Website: bh-photo
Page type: cart
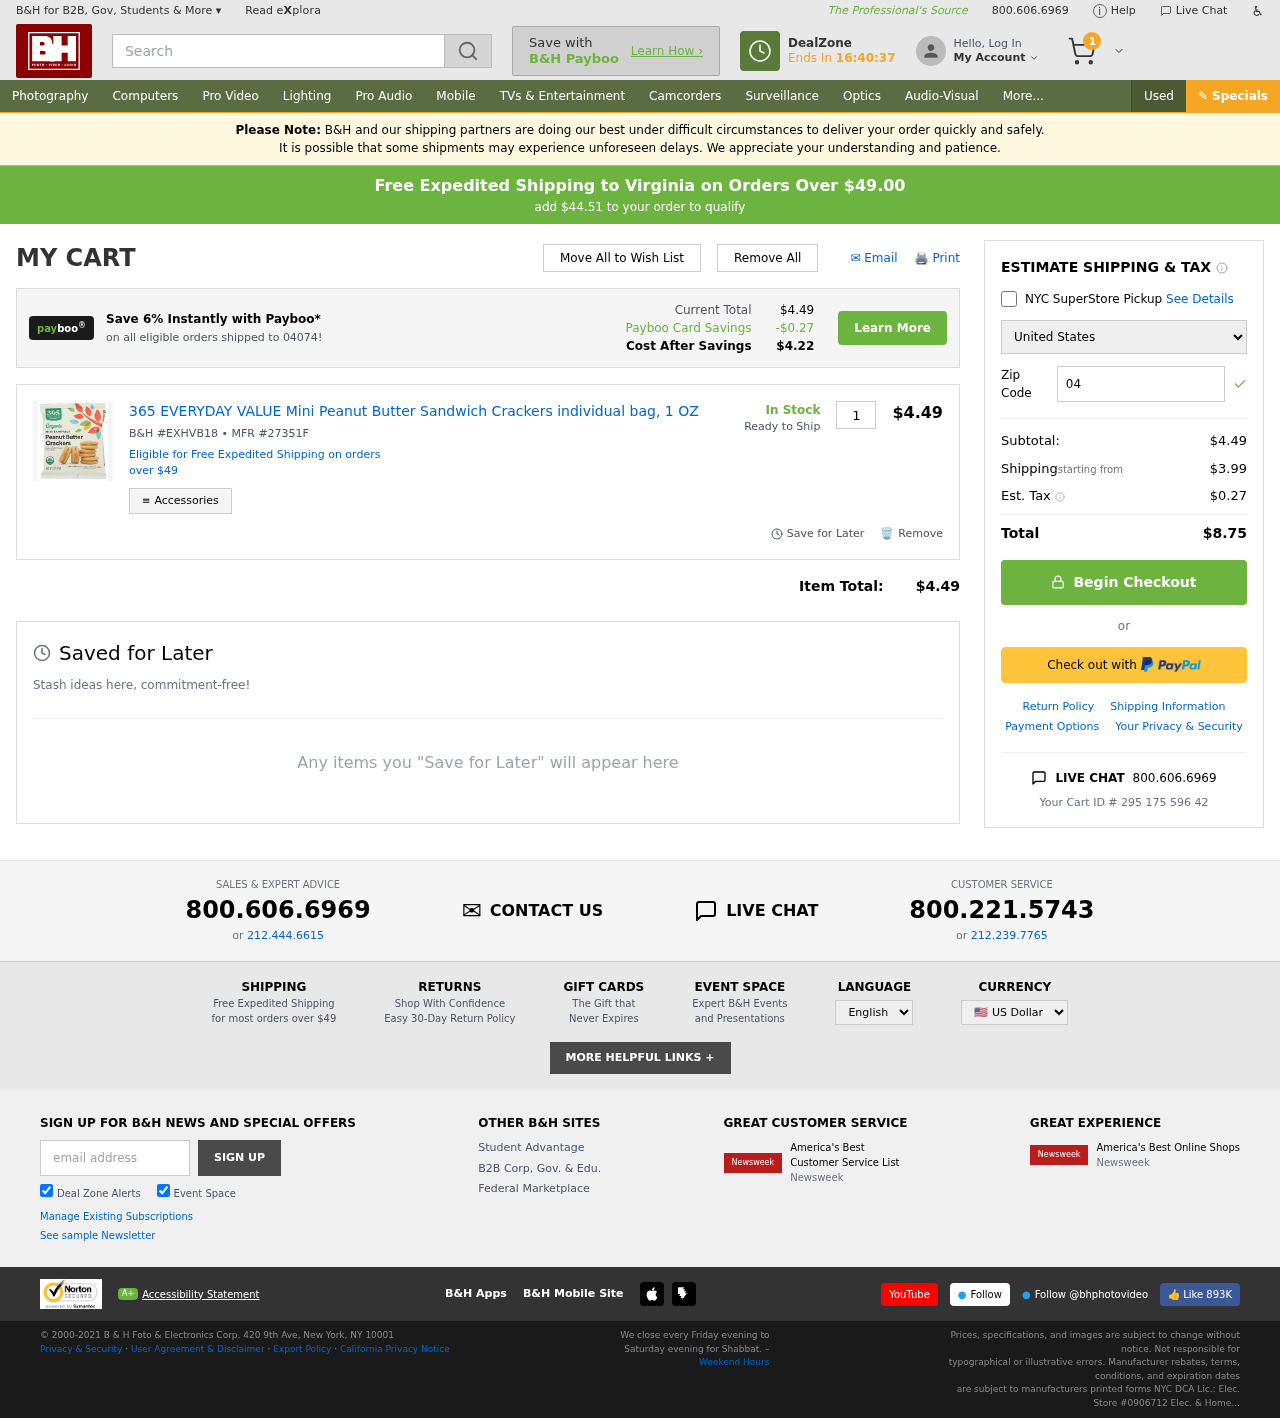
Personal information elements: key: PII_COUNTRY
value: United States
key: PII_POSTCODE
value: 04074
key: PII_STATE
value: Virginia
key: PII_POSTCODE_FULL
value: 04074
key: PII_POSTCODE_NUMERIC
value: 4074
Product elements: key: PRODUCT1_NAME
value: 365 EVERYDAY VALUE Mini Peanut Butter Sandwich Crackers individual bag, 1 OZ
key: PRODUCT1_PRICE
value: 4.49
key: PRODUCT1_QUANTITY
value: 1
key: PRODUCT1_SKU
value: EXHVB18
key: PRODUCT1_MFR
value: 27351F
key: PRODUCT1_AVAILABILITY
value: In Stock
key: PRODUCT1_SHIP_STATUS
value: Ready to Ship
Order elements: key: ORDER_NUM_ITEMS
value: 1
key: FREE_SHIPPING_THRESHOLD
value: $44.51
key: ORDER_SUBTOTAL
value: $4.49
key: ORDER_SHIPPING_COST
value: $3.99
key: ORDER_TAX
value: $0.27
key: ORDER_TOTAL
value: $8.75
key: ORDER_ID
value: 295 175 596 42
Search elements: key: HEADER_SEARCH
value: Search
Other elements: key: PAYBOO_SAVINGS
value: -$0.27
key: COST_AFTER_SAVINGS
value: $4.22